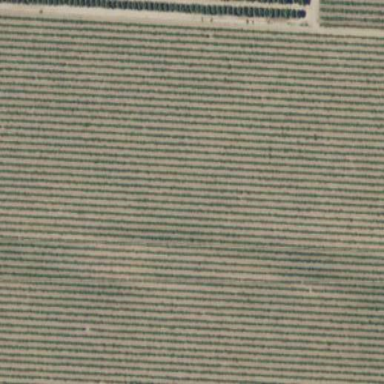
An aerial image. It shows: Vineyard where grapes are grown.